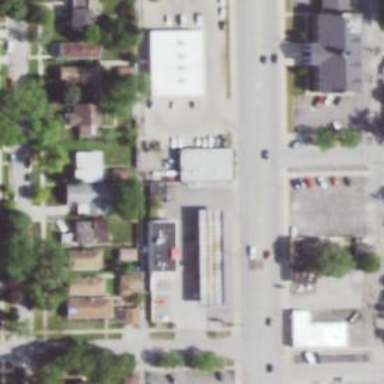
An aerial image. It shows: Convenience shop.